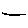
Label: line